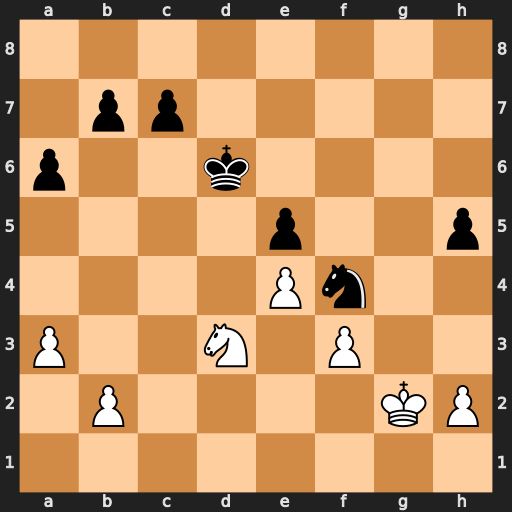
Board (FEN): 8/1pp5/p2k4/4p2p/4Pn2/P2N1P2/1P4KP/8
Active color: w
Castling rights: -
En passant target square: -
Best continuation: Nxf4 exf4 Kh3 b5 Kh4